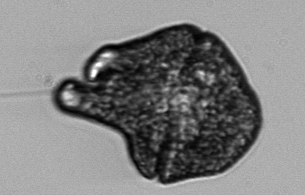
Label: Akashiwo